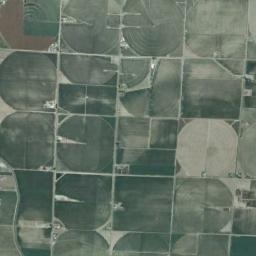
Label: circular_farmland